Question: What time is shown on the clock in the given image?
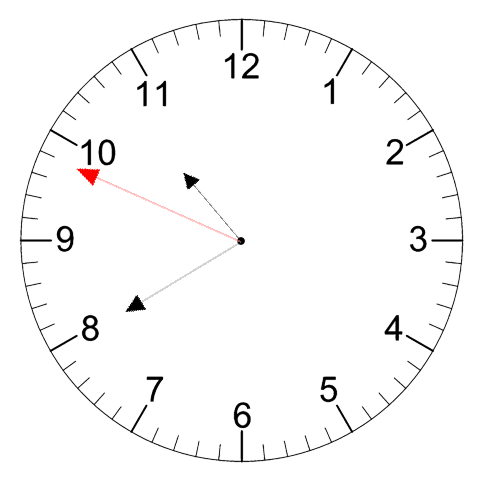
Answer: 10:39:49